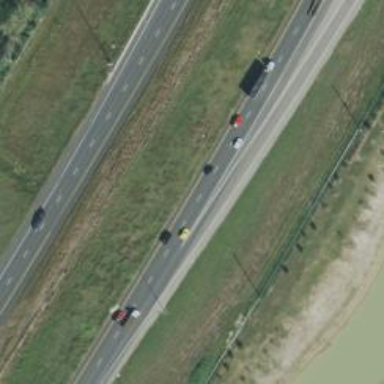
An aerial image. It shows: Asphalt trunk link road.